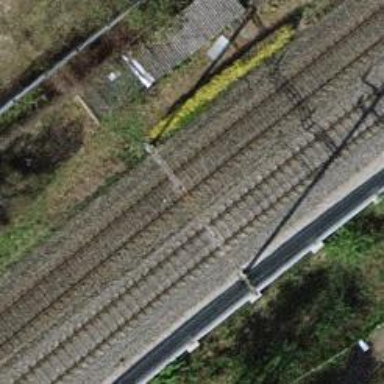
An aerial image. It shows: Catenary mast for power lines.